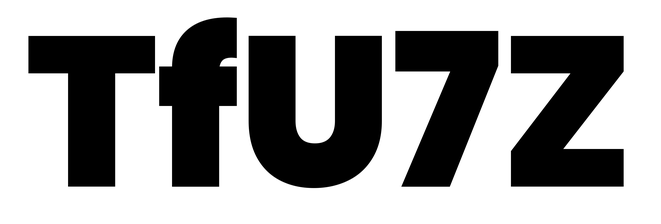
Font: Poppins-Black